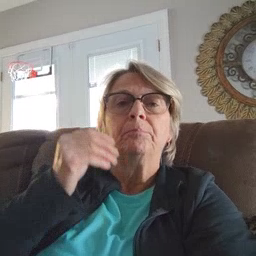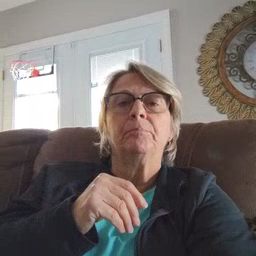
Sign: home